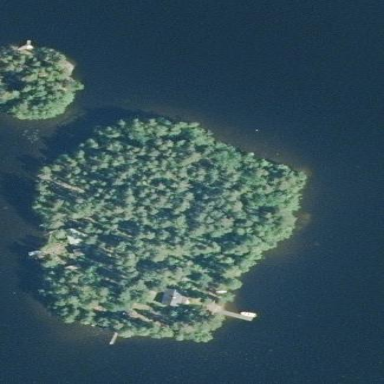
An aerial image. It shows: Island covered with woodland.